Question: I have download the <URL> and now I want to import some icons the 'res' directory. I was able to simple copy and paste the folders for one image, but this works only for the first time:

Now, I have images in the following structure and want to put each one to the corresponding 'res' sub-folder:
- - - - - - - - -
I have installed the <URL> in order not to do this by hand. But when I try to use the 'AndroidIcons Drawable Import' or 'Material Icons Drawable Import' options I am getting the following error:
> You have to select the Android Icons asset folder in the settings!
The 'Scaled Drawable' option seems to work, but it 'accepts' only one image and create the rest automatically I think.
How to import the icons from the pack and put each image in the correct folder automatically?
I am using 'Android Studio' 1.2 Beta 3 under 'Ubuntu 15.04'.
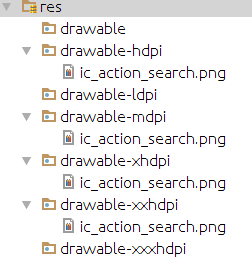
Answer: I suppose I have understand what was wrong. I need to specify the 'root' folders where icons for 'AndroidIcons Drawable Import' and 'Material Icons Drawable Import' options are stored.
And the above is the in the following menu, but note that the plug-in is expecting a specific folder structure (structure that is not the same as the one of the 'Action Bar Icon Pack':

So, I have instead use the 'Download' options to download the 'Androidicons' and 'Material icons' pack instead. I set their root folders paths in the settings and I am now able to use their icons:

In order to use icons from the 'Action Bar Icon Pack' I need to use the 'Android Multi Drawable Importer' which is not as fast as I wanted it to be.
So, I guess the only options is to put the icons I wanted to use from the 'Action Bar Icon Pack' to the 'Android Drawable Importer' folder structure.